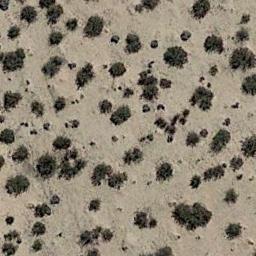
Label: chaparral